Field crop: tomato
Growth stage: 1
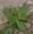
Species: solanum